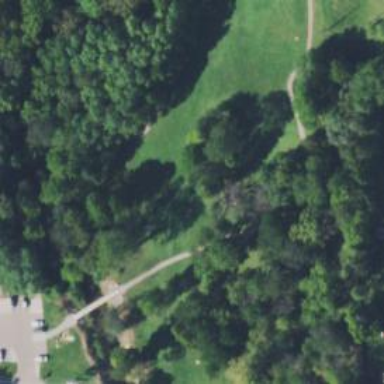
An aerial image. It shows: Tee area for the sport of disc golf.